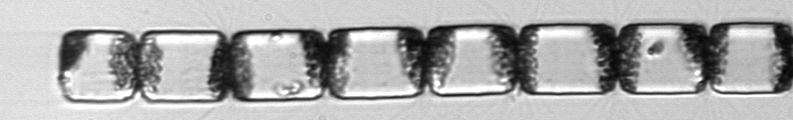
Label: Lauderia_annulata